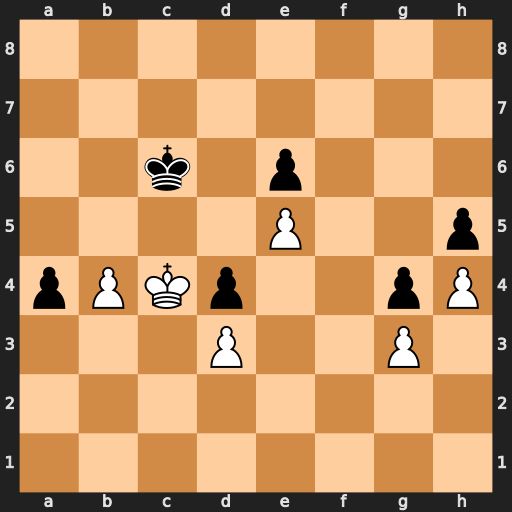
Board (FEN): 8/8/2k1p3/4P2p/pPKp2pP/3P2P1/8/8
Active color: w
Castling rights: -
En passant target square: -
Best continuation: Kxd4 a3 Kc3 a2 Kb2 a1=Q+ Kxa1